Interaction volume radius: 5 \u00c5
Interaction volume height: 30 \u00c5
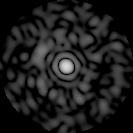
Disorder parameter: 0.835